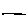
Label: line